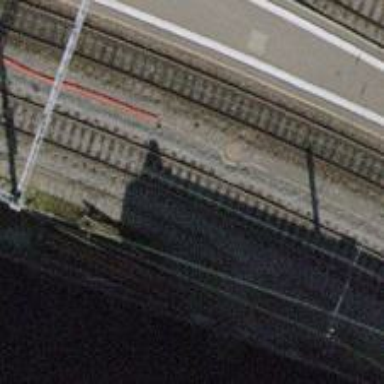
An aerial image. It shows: Rail siding with electrified tracks using contact line.